Question: The aim is to convert a dataframe with a list column as the data column (and thus with just one timestamp and duration per row) into a time series in long format with a 'datetimeindex' for each single item.
In the result, there is no sequence/list per row for the data anymore, but just one 'value' column.
'''
df_test = pd.DataFrame({'timestamp': [1462352000000000000, 1462352100000000000, 1462352200000000000, 1462352300000000000],
'list': [[1,2,1,9], [2,2,3,0], [1,3,3,0], [1,1,3,9]],
'duration_sec': [3.0, 3.0, 3.0, 3.0]})
tdi = pd.DatetimeIndex(df_test.timestamp)
df_test.set_index(tdi, inplace=True)
df_test.drop(columns='timestamp', inplace=True)
df_test.index.name = 'datetimeindex'
'''
Out:
'''
list duration_sec
datetimeindex
2016-05-04 08:53:20 [1, 2, 1, 9] 3.0
2016-05-04 08:55:00 [2, 2, 3, 0] 3.0
2016-05-04 08:56:40 [1, 3, 3, 0] 3.0
2016-05-04 08:58:20 [1, 1, 3, 9] 3.0
'''
The aim is:
'''
value
datetimeindex
2016-05-04 08:53:20 1
2016-05-04 08:53:21 2
2016-05-04 08:53:22 1
2016-05-04 08:53:23 9
2016-05-04 08:55:00 2
2016-05-04 08:55:01 2
2016-05-04 08:55:02 3
2016-05-04 08:55:03 0
2016-05-04 08:56:40 1
2016-05-04 08:56:41 3
2016-05-04 08:56:42 3
2016-05-04 08:56:43 0
2016-05-04 08:58:20 1
2016-05-04 08:58:21 1
2016-05-04 08:58:22 3
2016-05-04 08:58:23 9
'''
Mind that this means not just to take 1 second for each item; this was just taken to simplify the example. Instead, it is about 4 items in a sequence that has a given duration of, for example, 3.0 seconds (which may also vary from row to row), and where the first item of each sequence always starts at "time 0", meaning that the seconds per item should be calculated like
> [3.0 sec / (4-1) items] = 1 sec.
Context:
The example shows conversion to 'Datetimeindex' since this makes it suitable for 'seasonal_decompose()', see <URL> the first search hit.
There, the resulting df looks like this:
'''
df_test2 = pd.read_csv('https://raw.githubusercontent.com/selva86/datasets/master/a10.csv', parse_dates=['date'], index_col='date')
'''
Out:
'''
value
date
1991-07-01 3.526591
1991-08-01 3.180891
1991-09-01 3.252221
1991-10-01 3.611003
1991-11-01 3.565869
...
2008-02-01 21.654285
2008-03-01 18.264945
2008-04-01 23.107677
2008-05-01 22.912510
2008-06-01 19.431740
[204 rows x 1 columns]
'''
And then it is easy to apply a 'seasonal_decompose()' via 'additive' decomposition model:
'''
result_add = seasonal_decompose(df_test2['value'], model='additive', extrapolate_trend='freq')
# Plot
plt.rcParams.update({'figure.figsize': (5,5)})
result_add.plot().suptitle('Additive Decompose', fontsize=22)
plt.show()
'''

Now the same is needed for the 'df_test' above.
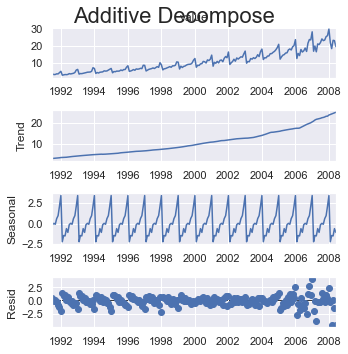
Answer: Use <URL> to 'df.index':
'''
df_test = df_test.explode('nestedList')
df_test.index += pd.to_timedelta(df_test.groupby(level=0).cumcount(), unit='s')
print (df_test)
nestedList duration_sec
2016-05-04 08:53:20 1 3.0
2016-05-04 08:53:21 2 3.0
2016-05-04 08:53:22 1 3.0
2016-05-04 08:53:23 9 3.0
2016-05-04 08:55:00 2 3.0
2016-05-04 08:55:01 2 3.0
2016-05-04 08:55:02 3 3.0
2016-05-04 08:55:03 0 3.0
2016-05-04 08:56:40 1 3.0
2016-05-04 08:56:41 3 3.0
2016-05-04 08:56:42 3 3.0
2016-05-04 08:56:43 0 3.0
2016-05-04 08:58:20 1 3.0
2016-05-04 08:58:21 1 3.0
2016-05-04 08:58:22 3 3.0
2016-05-04 08:58:23 9 3.0
'''
EDIT:
'''
df_test = df_test.explode('nestedList')
sizes = df_test.groupby(level=0)['nestedList'].transform('size').sub(1)
duration = df_test['duration_sec'].div(sizes)
df_test.index += pd.to_timedelta(df_test.groupby(level=0).cumcount() * duration, unit='s')
'''
EDIT2 by asker:
With the resulting df this simple application of decompose() is now possible, which was the final aim:
'''
result_add = seasonal_decompose(x=df_test['nestedList'], model='additive', extrapolate_trend='freq', period=int(len(df_test)/2))
plt.rcParams.update({'figure.figsize': (5,5)})
result_add.plot().suptitle('Additive Decompose', fontsize=22)
plt.show()
'''
<URL>